Question: I recently started working with 'ReactJS'. Specifically, I am utilizing the 'react-rails' ruby gem and 'react-bootstrap' components.
I have a question regarding placing 'onClick' event listeners in child components.
As you can see from the code sample below, I have a parent component that 'calls' a child component in its 'render' function. Within that 'render' function, I have React 'onClick' listener that calls 'handleToggle' when it is clicked.
'''
###* @jsx React.DOM ###
ToggleIconButton = React.createClass
getInitialState: ->
toggleOn: false
handleToggle: (evt) ->
this.setState(toggleOn: !this.state.toggleOn)
render: ->
'<IconButton onClick={this.handleToggle}>Toggle Button</IconButton>'
IconButton = React.createClass
render: ->
# BsButton and BsGlyphicon are React-Bootstrap components
'<BsButton>
<BsGlyphicon glyph={this.props.glyph} />
{" " + this.props.text}
</BsButton>'
'''
---
Unfortunately, this doesn't work the way I thought it would. 'ToggleIconButton::handleToggle' never gets called. Instead, the 'onClick' listener is placed on 'IconButton' and references 'ToggleIconButton::handleToggle'.

---
I don't want to add any additional behavior to 'IconButton'. The way I see it, no conditional logic should be placed in 'IconButton'. All it should do is represent an icon and button and not have to worry about any browser events. That's what 'ToggleIconButton' is for.
While I know I could wrap a 'React Div' around 'IconButton' and write an 'onClick' listener there (I've tried this and it works), it seems like that's a bit janky.
Does anybody know a good way of doing this? Thanks guys!
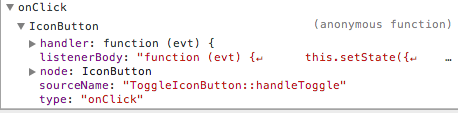
Answer: So, the proper way to handle eventing in this case would be to pass the event handler down to the child component. There are a few ways to accomplish what you want, and I might implement this behavior differently (not sure what the use case is), but I wired up an example in JSX for you that demonstrates the typical event handling between Parent and Child Components. You can find it here...
<URL>
Just think of it like this:
'''
var ParentComponent = React.createClass({
render: function(){
return (
<ChildComponent onSomeEvent={this.handleThatEvent} />;
)
},
handleThatEvent: function(e){
//update state, etc.
}
});
var ChildComponent = React.createClass({
render: function(){
return (
<input type="button" onClick={this.props.onSomeEvent} value="Click Me!" />
)
}
});
'''